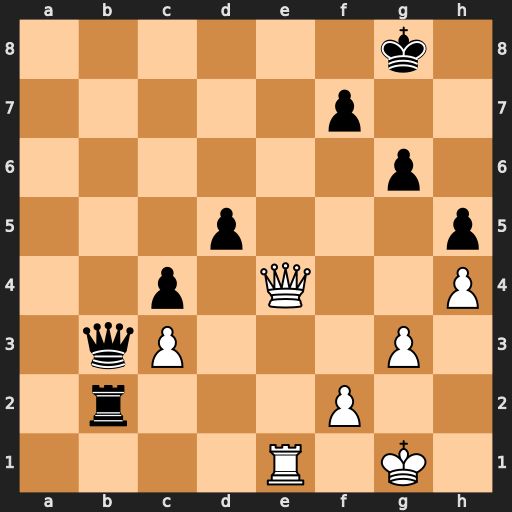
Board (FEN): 6k1/5p2/6p1/3p3p/2p1Q2P/1qP3P1/1r3P2/4R1K1
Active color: w
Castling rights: -
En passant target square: -
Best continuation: Qe8+ Kg7 Re7 Qd1+ Kg2 Rxf2+ Kxf2